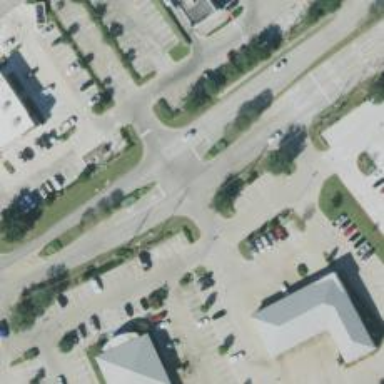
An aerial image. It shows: Tertiary road.